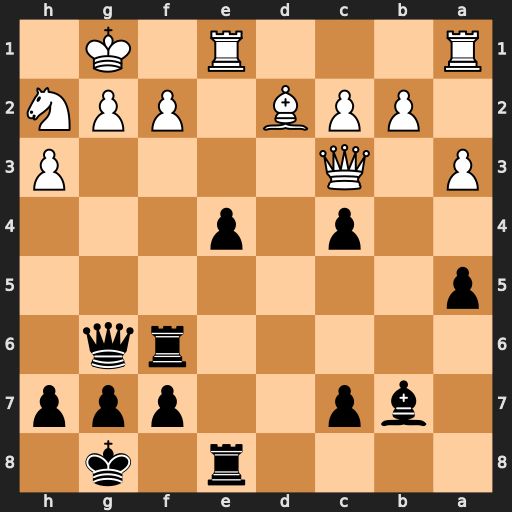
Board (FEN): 4r1k1/1bp2ppp/5rq1/p7/2p1p3/P1Q4P/1PPB1PPN/R3R1K1
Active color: b
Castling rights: -
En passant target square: -
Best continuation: e3 f3 Rxf3 Nxf3 Bxf3 Re2 Bxe2